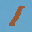
Label: 1